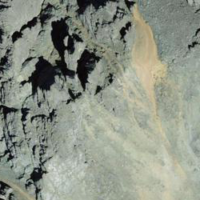
EUNIS habitat code: 48
Species observed at this site:
Saxifraga adscendens